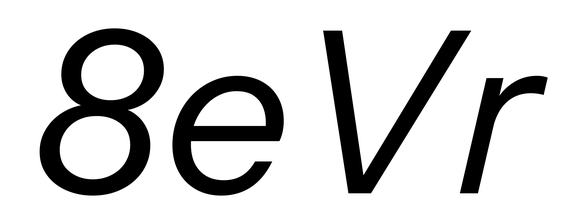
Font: InstrumentSans-Italic_Italic